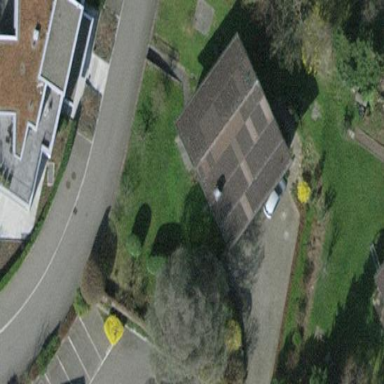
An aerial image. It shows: Detached building.